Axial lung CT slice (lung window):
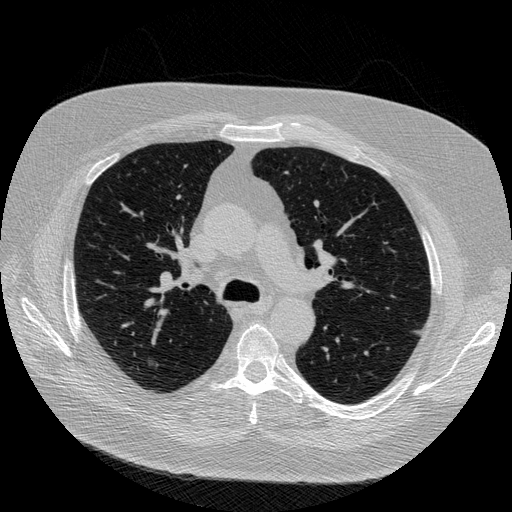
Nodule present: yes
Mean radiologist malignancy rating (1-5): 3